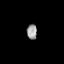
Tissue: prostate
Cell type: Myeloid cells
Senescence score: 0.756
Nuclear area (px): 147
Mean DAPI intensity: 157.742